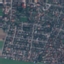
Label: Residential